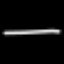
Label: line